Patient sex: M
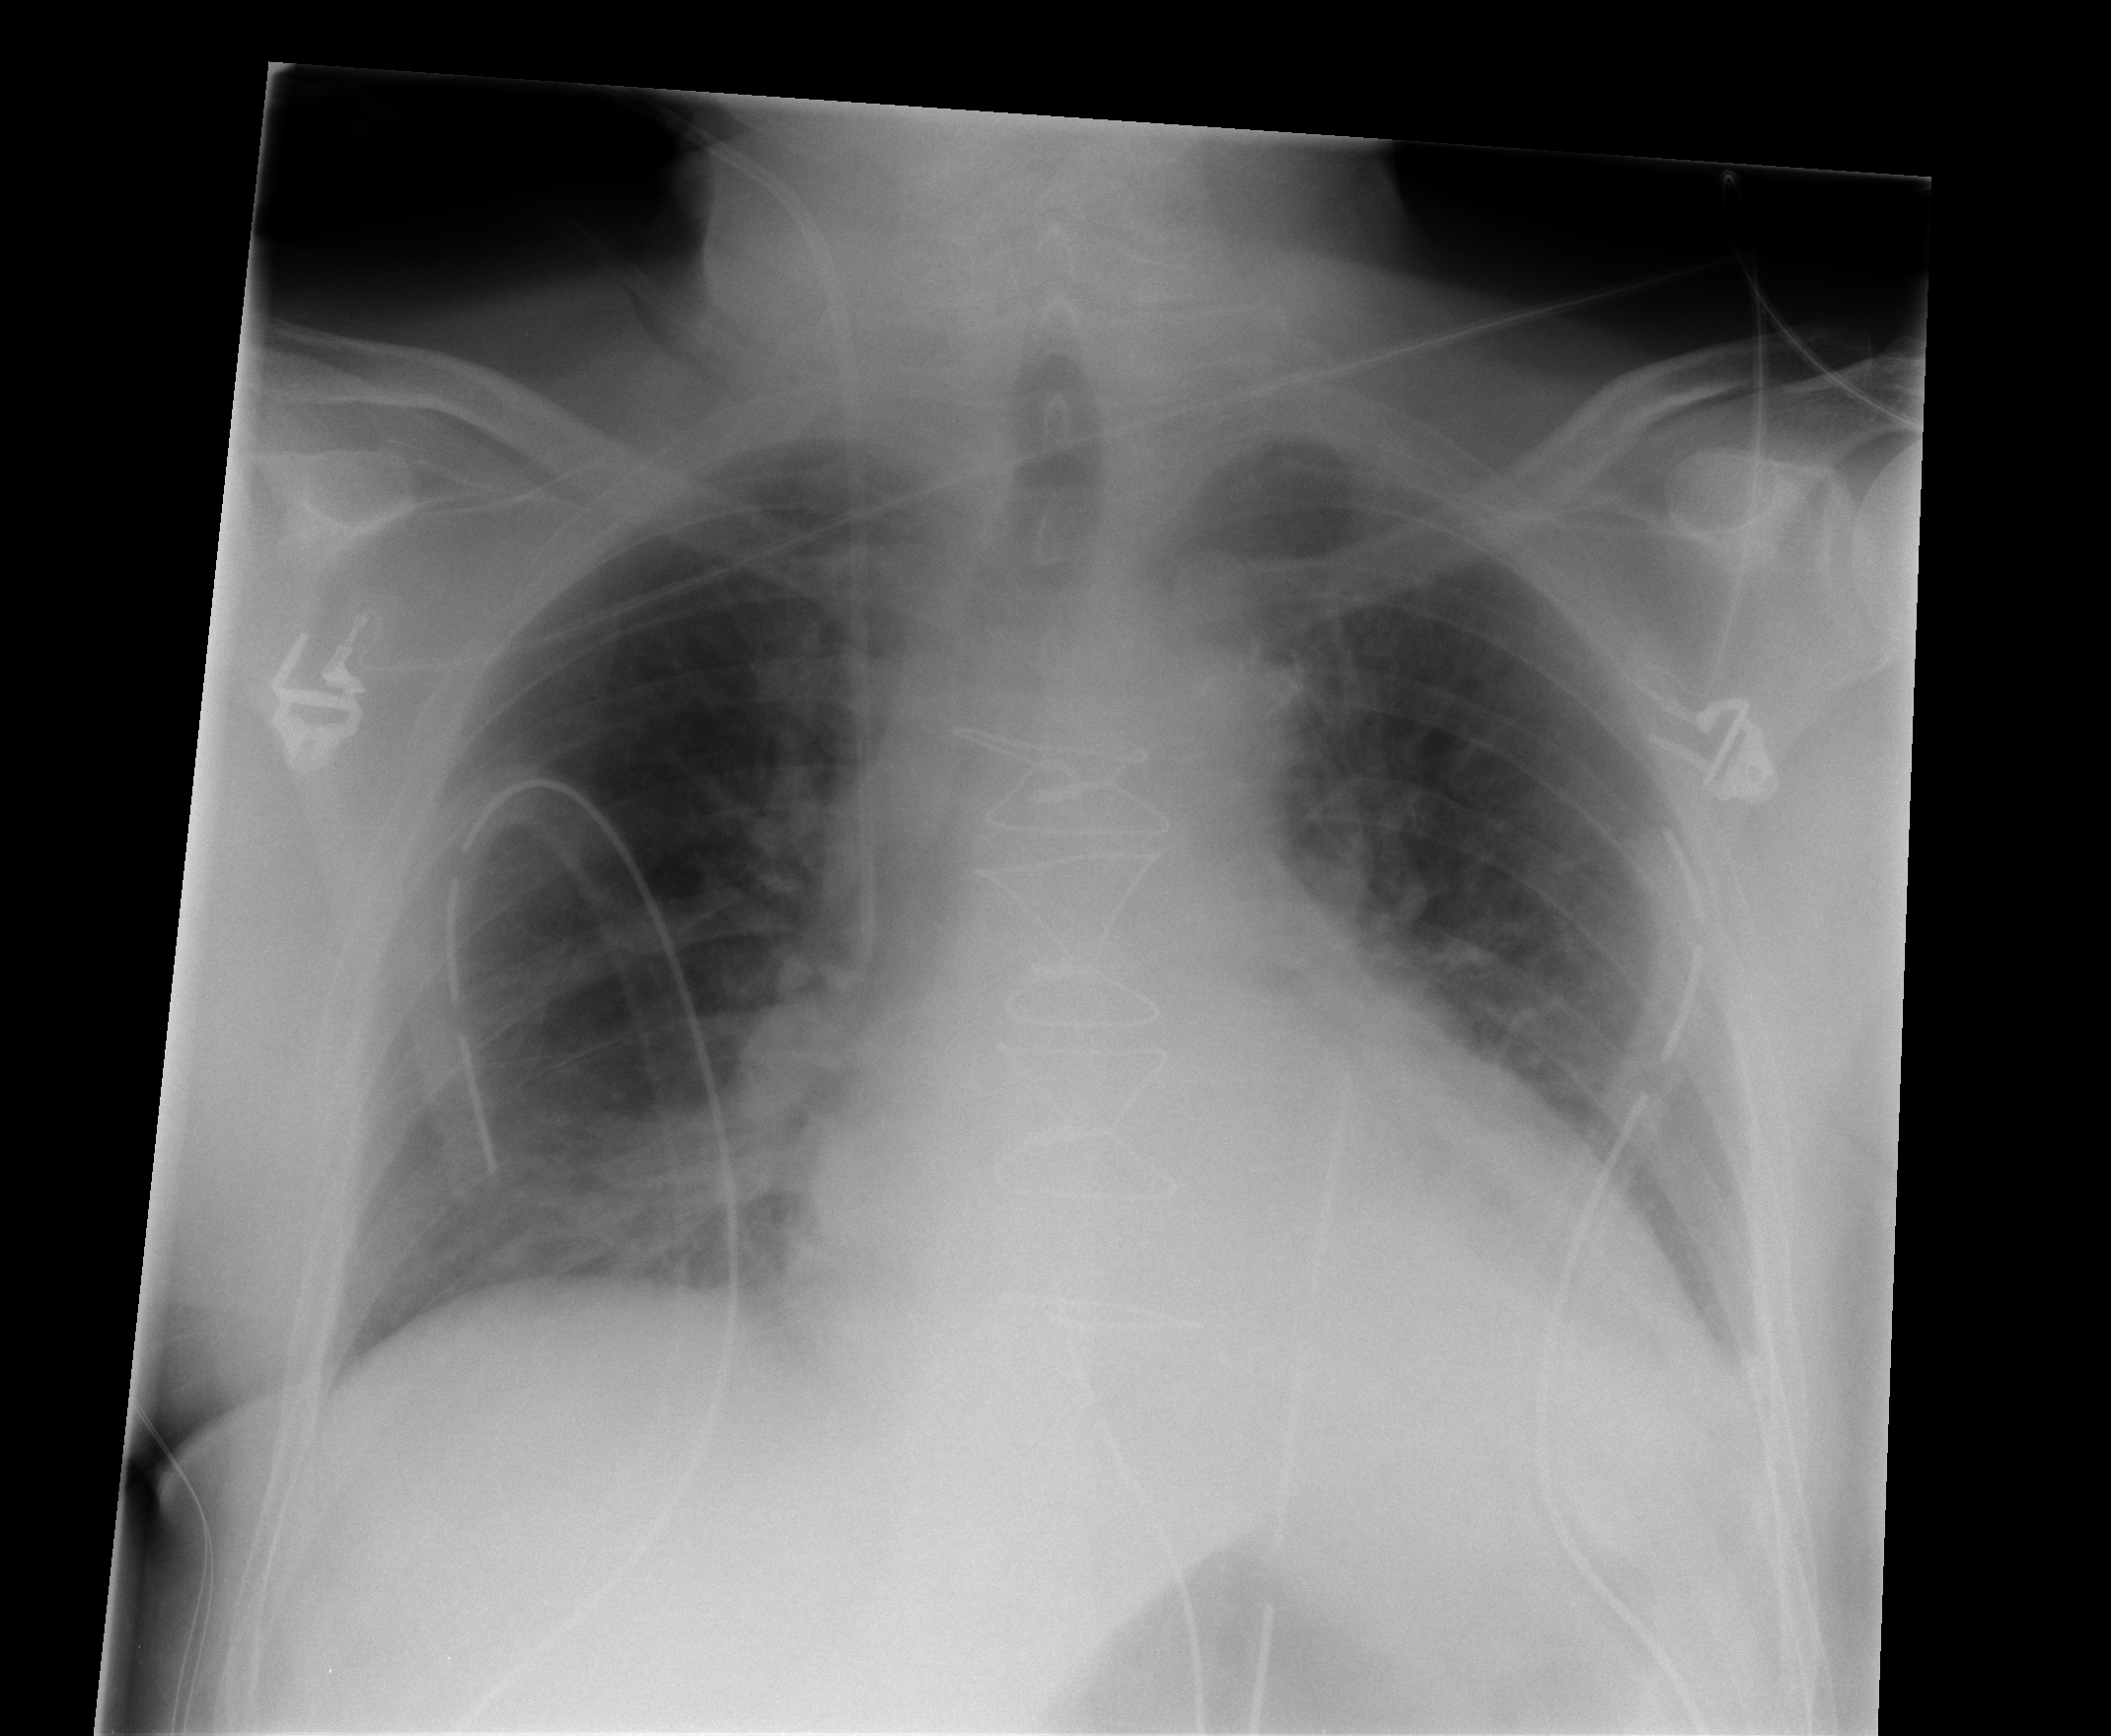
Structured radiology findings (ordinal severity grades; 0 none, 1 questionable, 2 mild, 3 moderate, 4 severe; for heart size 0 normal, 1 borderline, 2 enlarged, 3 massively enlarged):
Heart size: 3
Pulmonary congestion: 1
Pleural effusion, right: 0
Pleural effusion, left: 0
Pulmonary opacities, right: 1
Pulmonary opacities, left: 0
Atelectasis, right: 1
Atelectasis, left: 1